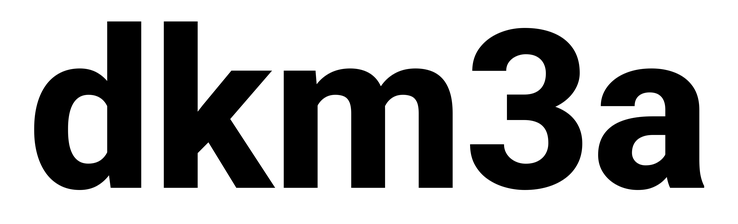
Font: Roboto_ExtraBold